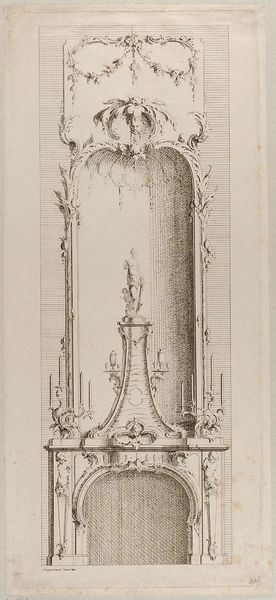
Titel: Kamin, Blatt aus einer Folge
Künstler: Johann Michael Hoppenhaupt
Standort: Hamburg
Institution: Museum für Kunst und Gewerbe Hamburg
Schlagwörter: rokoko, kamin, papier, grafik, graphik, kerze, fotografie, photographie, maske, druckgraphik, druckgrafik, radierung, girlanden, kerzenhalter, venus, kandelaber, cupido, groteske, rocaille, style, reproduktionen, blumengewinde, druckerzeugnisse, muschelwerk, ornamentstich, vorlageblätter